Question: I'm hosting my ASP.NET MVC applications as Azure Cloud Service.
I encountered a problem deleting pictures, which uploaded by user, after new deployment.
Uploaded pictures are saving into the custom special folder 'WebProject/UserFiles/MedicalCenterImages'
Below I've provided my project folder structure.

I've found and investigated several questions related to my
- <URL>
and figure out, that I should to add a SkipDelete rule on the .csproj file.
'''
<Target Name="AddCustomSkipRules">
<Message Text="Adding Custom Skip Rules" />
<ItemGroup>
<MsDeploySkipRules Include="SkipUserFilesFolder">
<SkipAction>Delete</SkipAction>
<ObjectName>filePath</ObjectName>
<AbsolutePath>UserFiles</AbsolutePath>
</MsDeploySkipRules>
</ItemGroup>
</Target>
'''
but I don't fully understand which file I should to edit in my case? (MaxPatient.Web.csproj or MaxPatientCloudService.ccproj or any another file)
I always publishing my MaxPatientCloudService project.
I will be grateful for any help.
Thanks :)
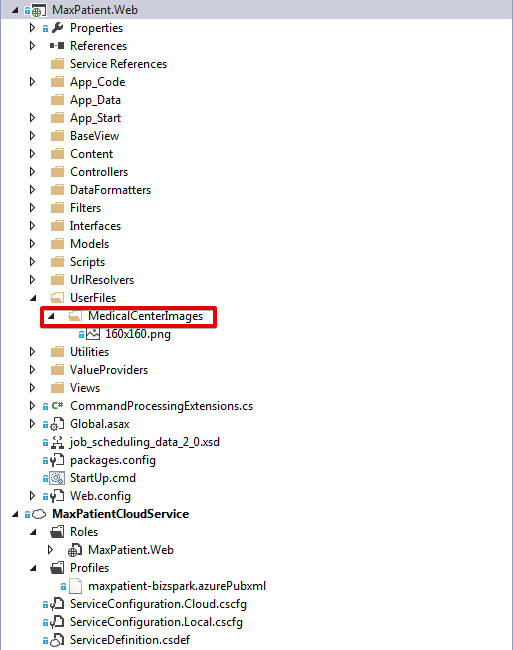
Answer: Azure Cloud Service deployments typically (staging slot with a VIP swap to prod slot) create new virtual machines (VMs). You can only plan on content files in the actual MVC project to get deployed to the new VMs. User uploads won't survive a deployment. You need to store uploaded files in Azure BLOBs, database or use an Azure website instead of a Cloud Service.